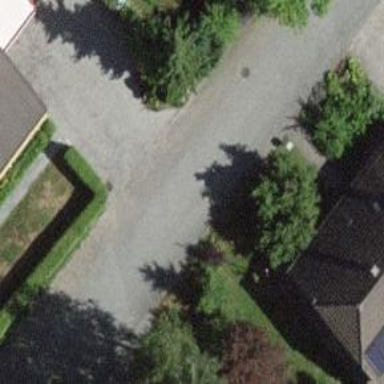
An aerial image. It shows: Residential road surfaced with paving stones.